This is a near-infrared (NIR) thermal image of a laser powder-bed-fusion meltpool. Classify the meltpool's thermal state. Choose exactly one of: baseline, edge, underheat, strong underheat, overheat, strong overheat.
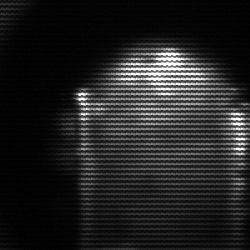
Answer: baseline